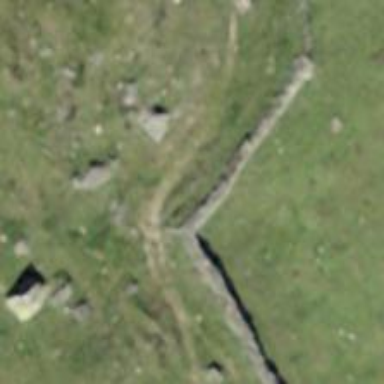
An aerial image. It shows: Wall barrier.